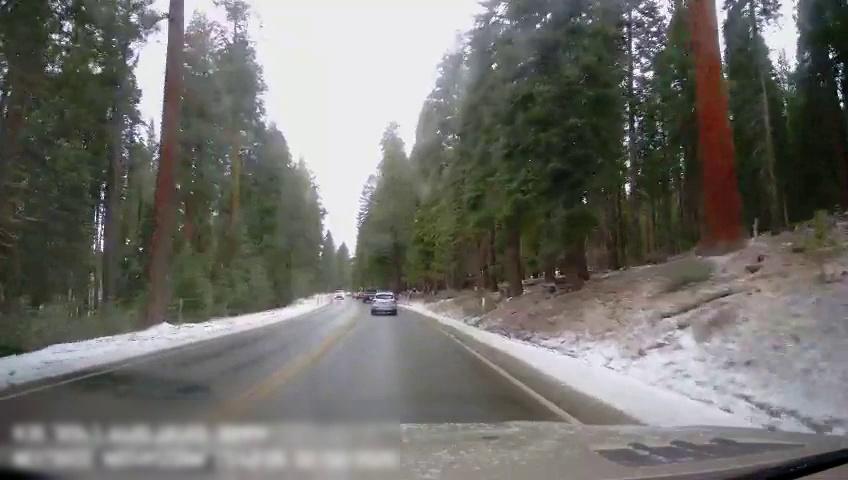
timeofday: Day
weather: Cloudy
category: Drivable Space
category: Vehicles | Car
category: Vehicles | Truck
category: Vehicles | Car
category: Vehicles | SUV
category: Lanes | Current Lane
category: Lanes | Current Lane
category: Lanes | Opposite Lane
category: Lanes | Opposite Lane